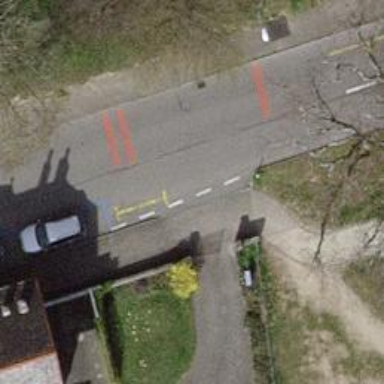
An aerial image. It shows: Asphalt sidewalk along the footway.